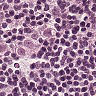
Metastatic tissue present: yes